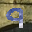
Label: 9